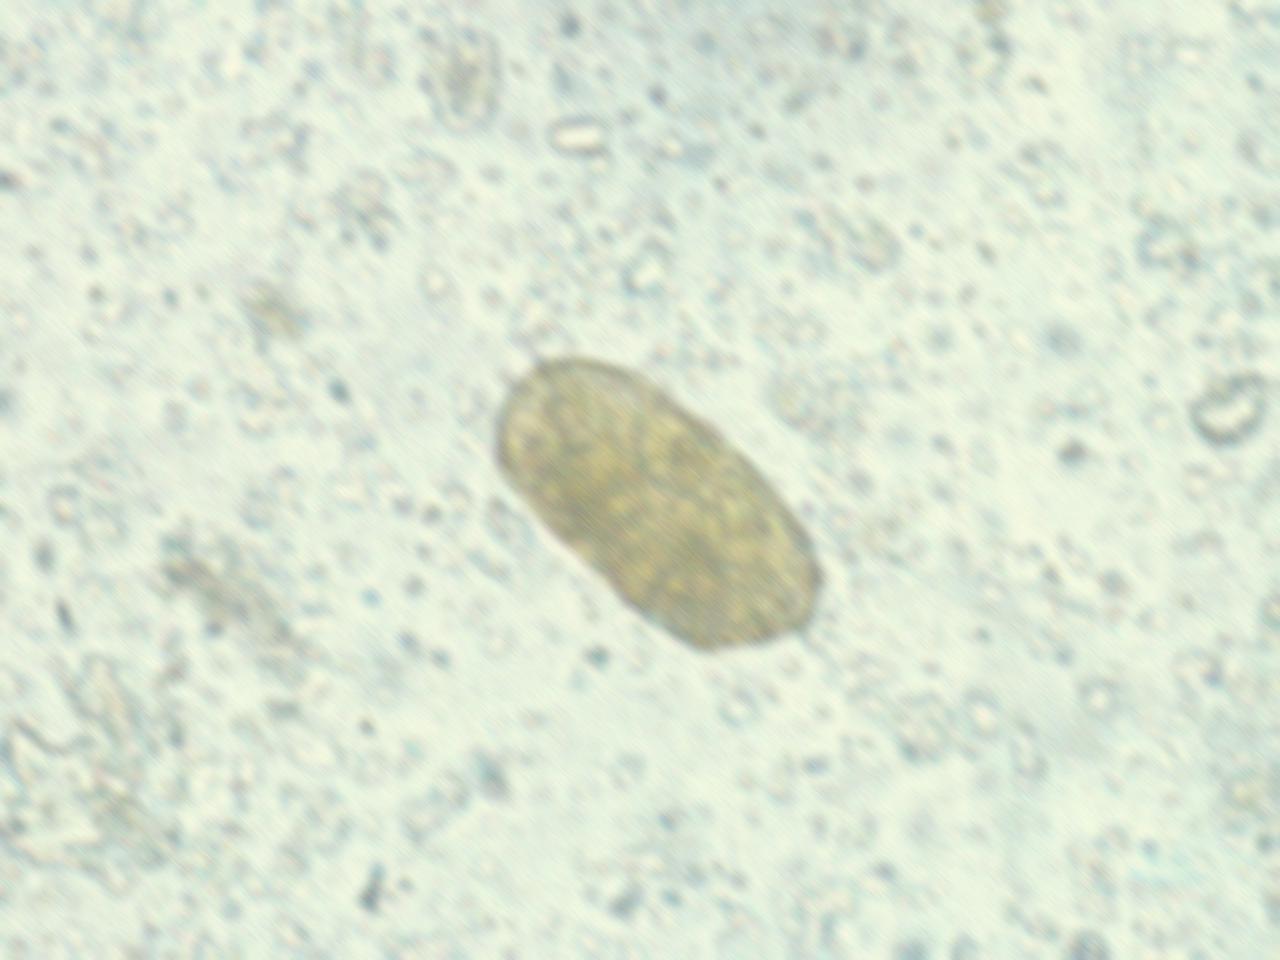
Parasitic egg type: Paragonimus spp